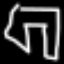
Label: pants